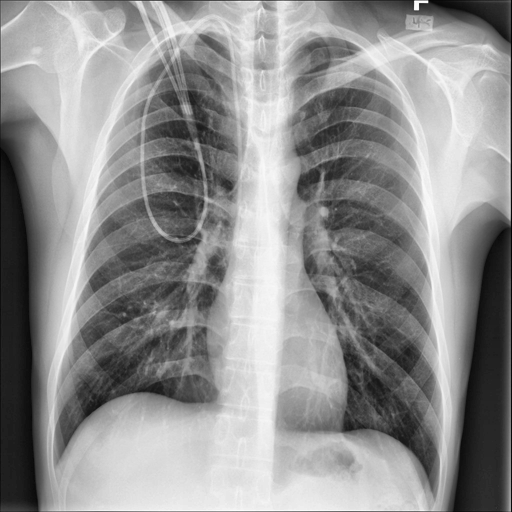
Finding: NORMAL